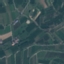
Land use / land cover: PermanentCrop